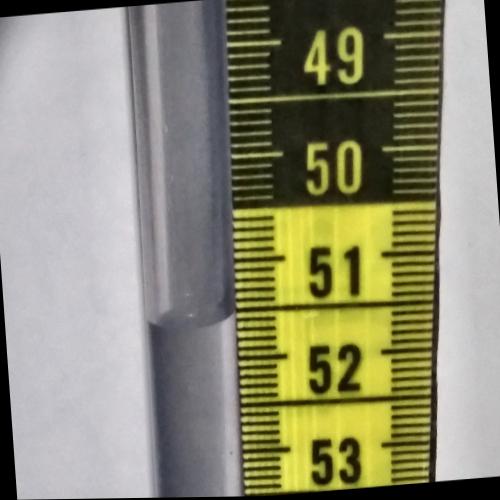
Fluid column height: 51.6 cm